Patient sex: M
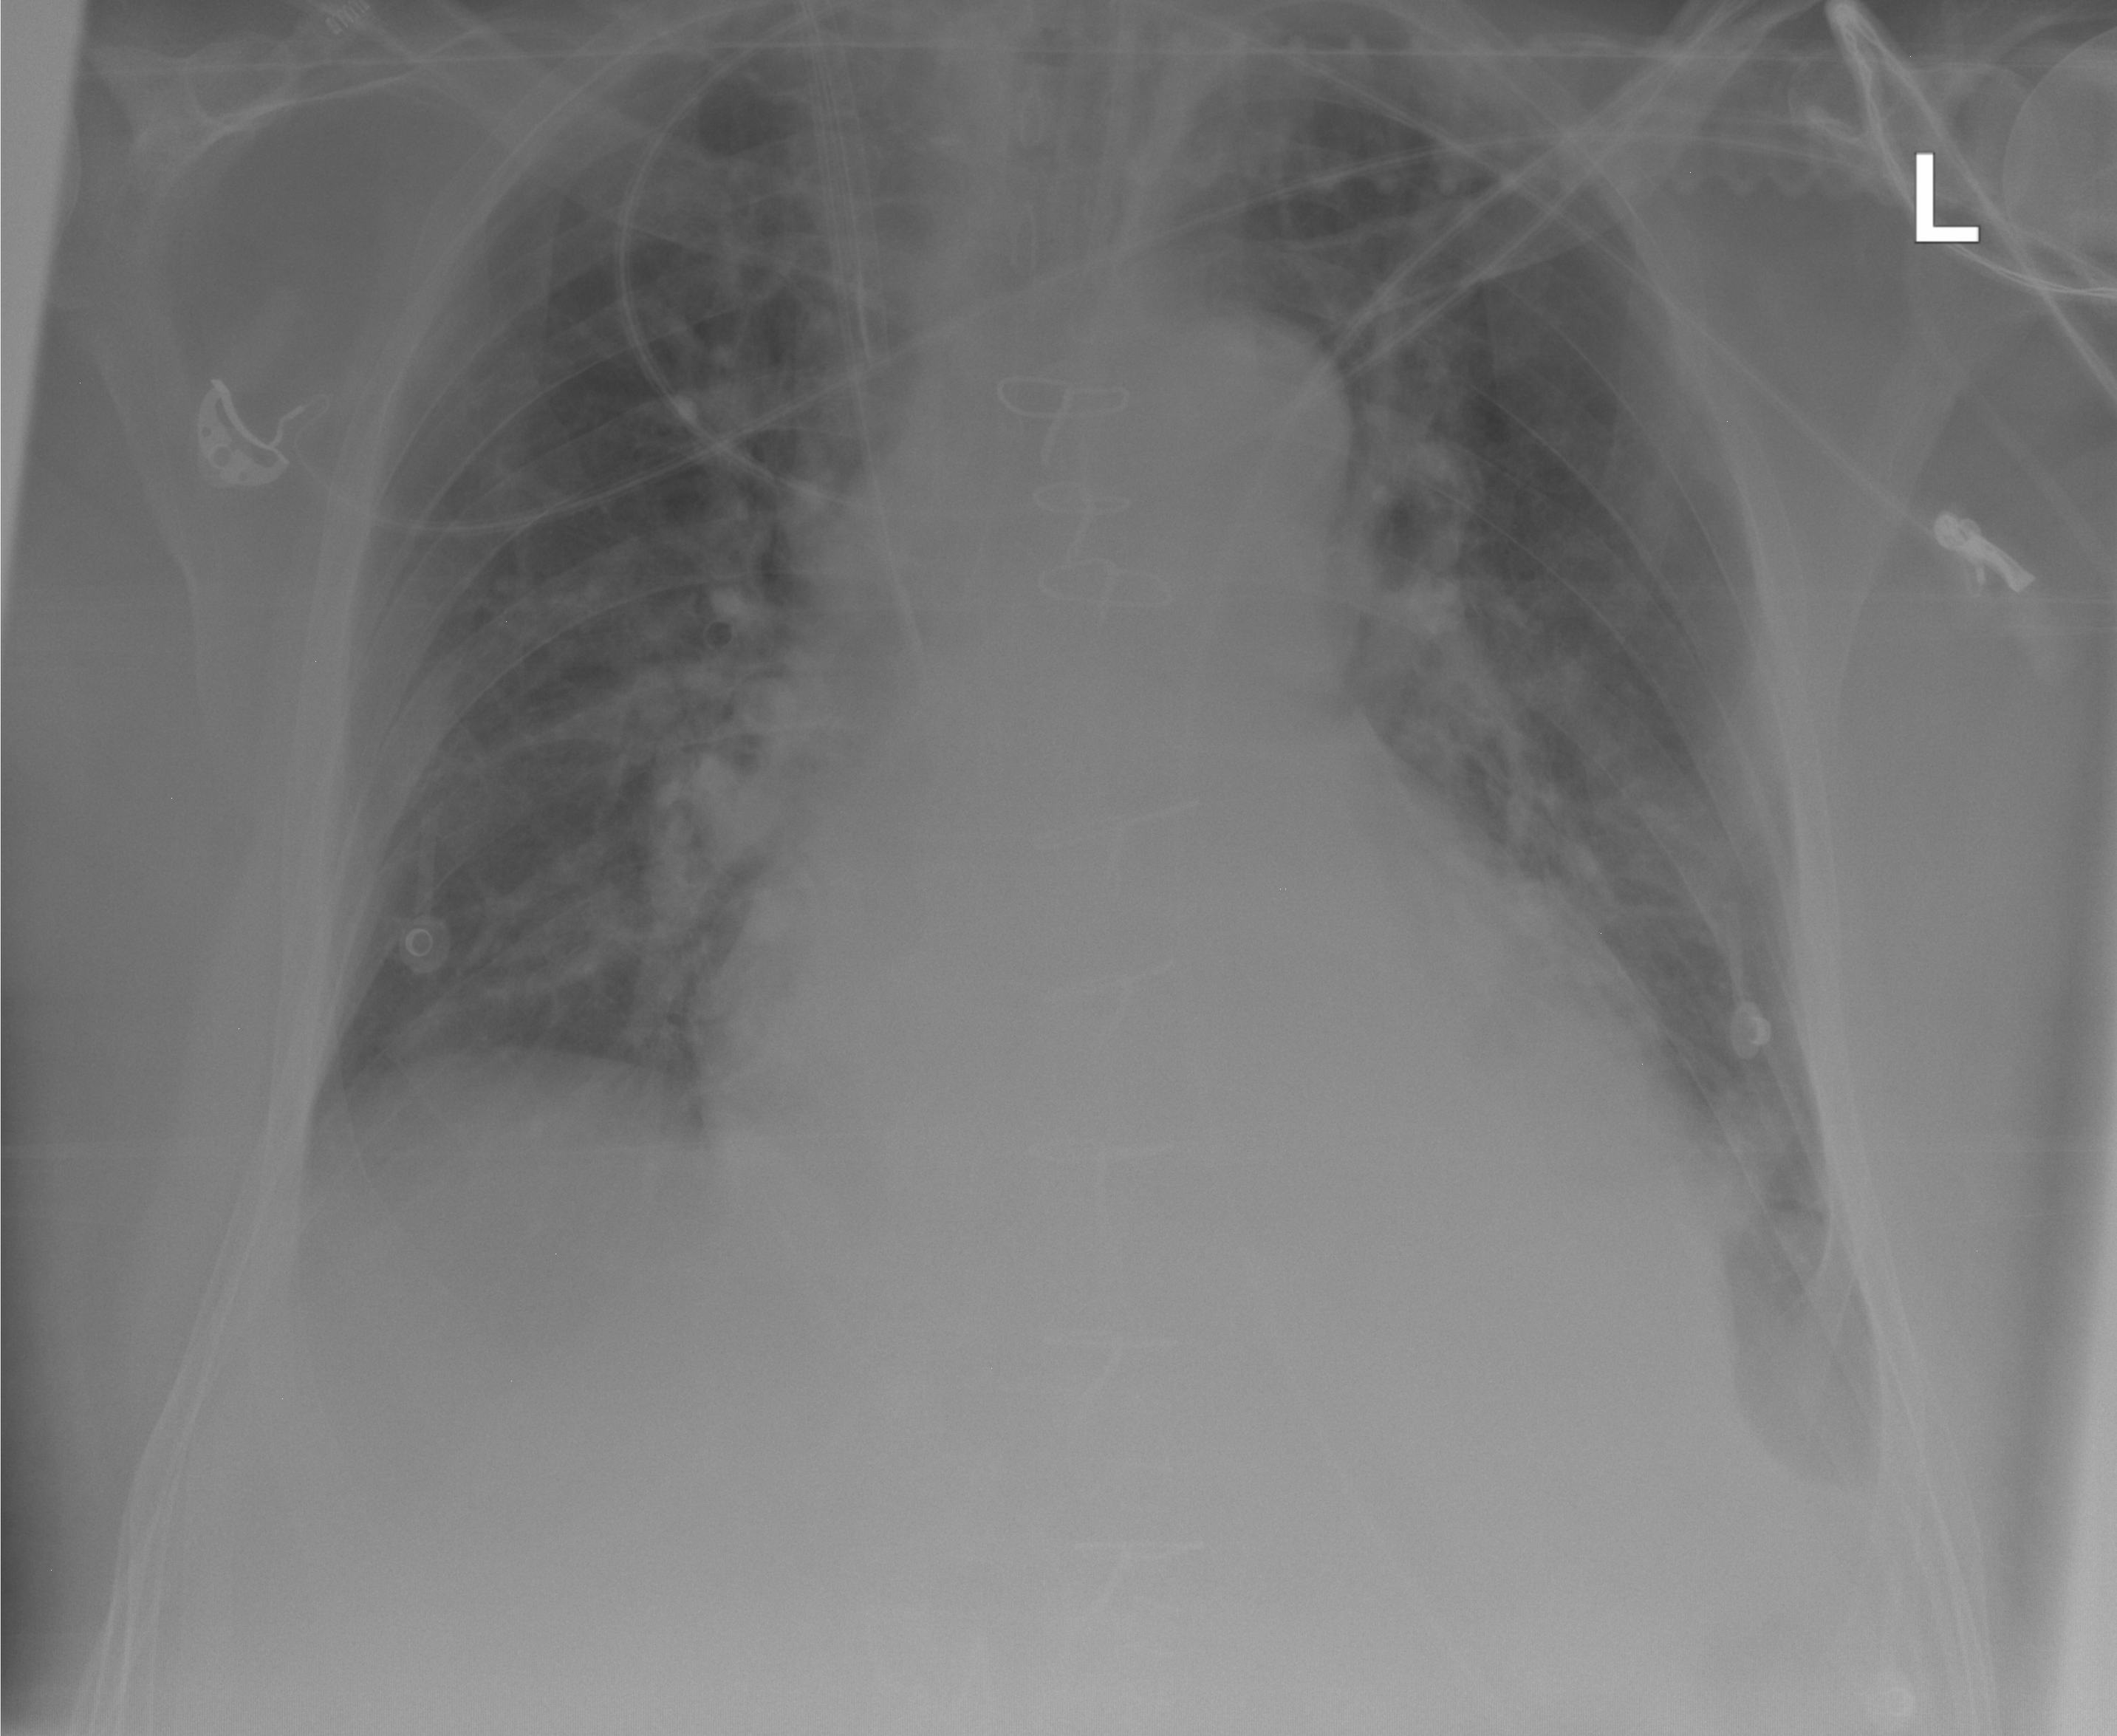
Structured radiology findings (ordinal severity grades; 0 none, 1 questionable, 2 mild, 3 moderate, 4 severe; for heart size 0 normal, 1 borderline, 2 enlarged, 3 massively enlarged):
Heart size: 2
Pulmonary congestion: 2
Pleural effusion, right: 1
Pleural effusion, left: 2
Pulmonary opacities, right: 2
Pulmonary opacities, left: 0
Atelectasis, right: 2
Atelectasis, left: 2